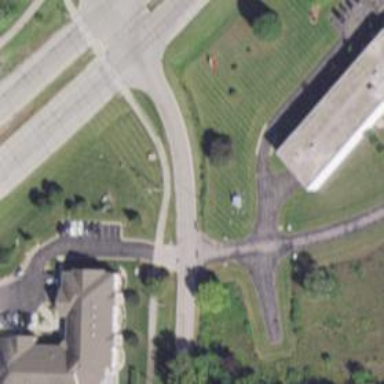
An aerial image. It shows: Asphalt path with crossing.